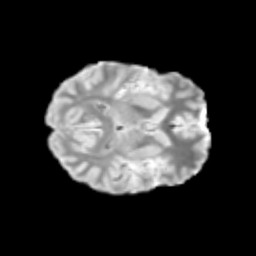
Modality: T2w
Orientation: axial
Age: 13
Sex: male
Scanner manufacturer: siemens
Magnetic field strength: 3 T
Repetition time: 3.8 s
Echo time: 0.07 s